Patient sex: M
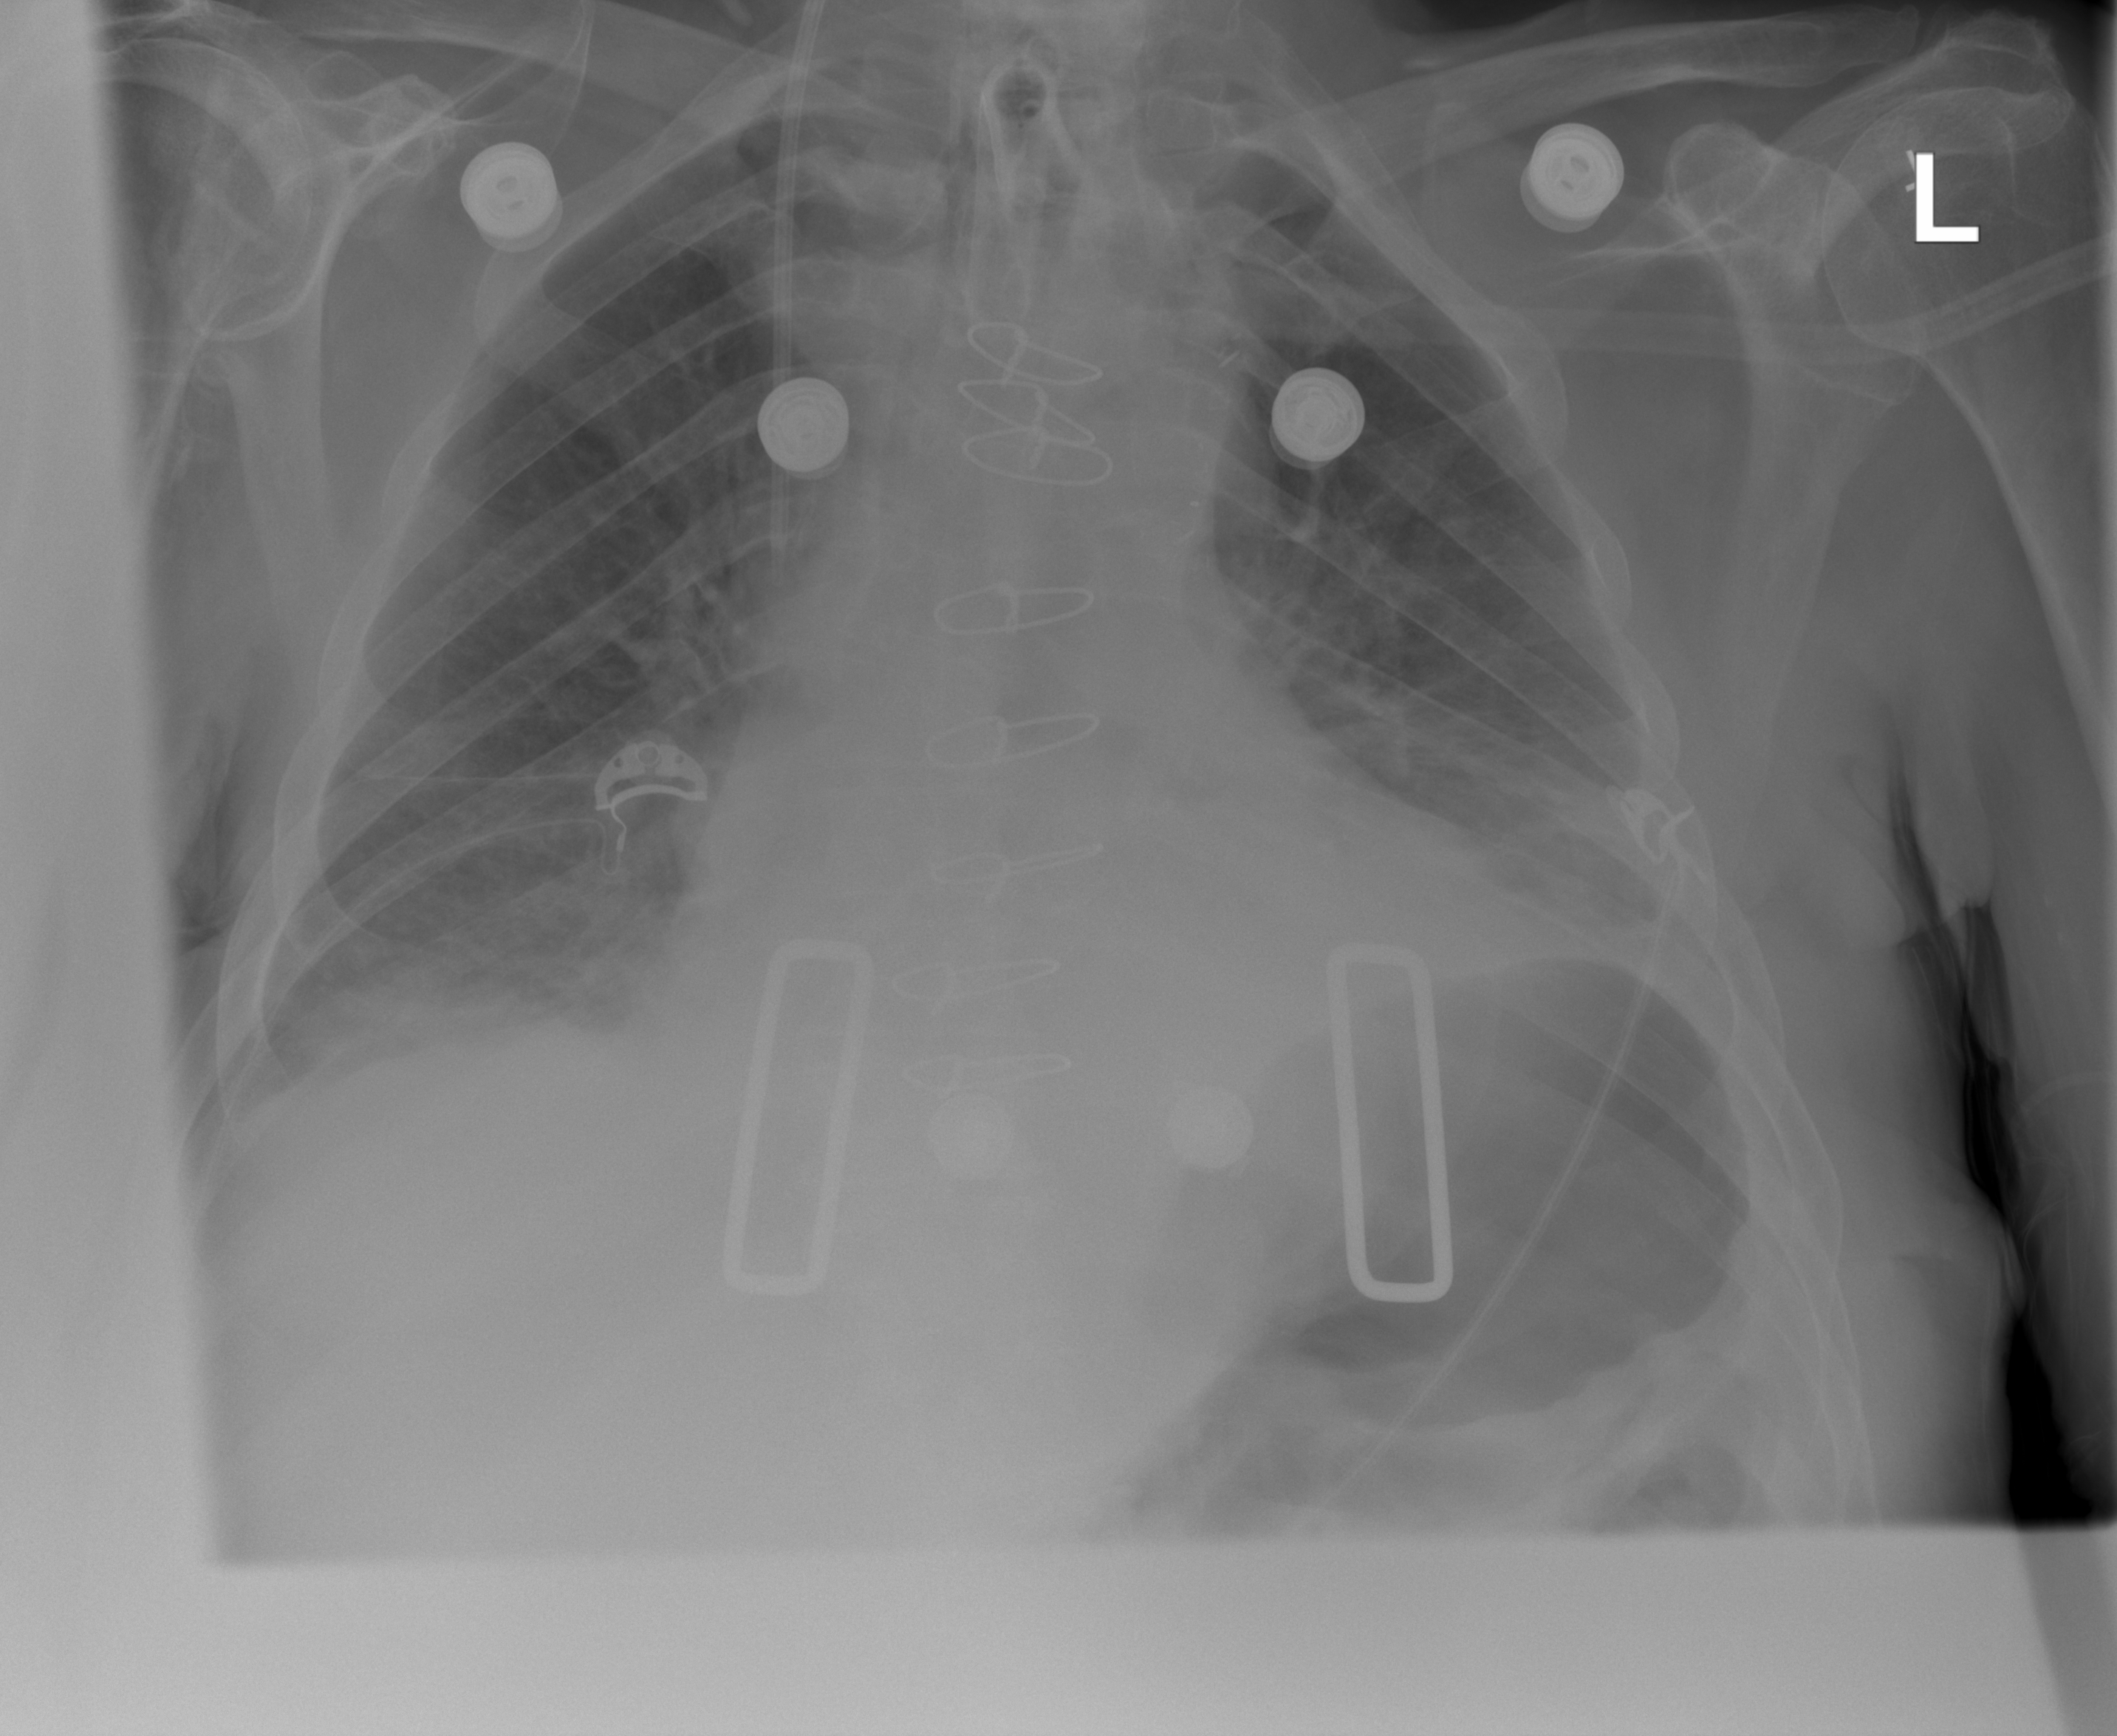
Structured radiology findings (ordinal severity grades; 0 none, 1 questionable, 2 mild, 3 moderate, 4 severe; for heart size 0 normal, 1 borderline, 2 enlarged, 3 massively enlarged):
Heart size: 2
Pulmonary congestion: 0
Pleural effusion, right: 2
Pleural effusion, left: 2
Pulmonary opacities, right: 2
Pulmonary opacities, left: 2
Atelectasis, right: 2
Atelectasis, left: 2